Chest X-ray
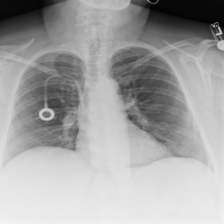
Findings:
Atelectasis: negative
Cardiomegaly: negative
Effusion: negative
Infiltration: negative
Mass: negative
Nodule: negative
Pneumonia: negative
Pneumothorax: negative
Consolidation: negative
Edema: negative
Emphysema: negative
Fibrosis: negative
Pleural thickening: negative
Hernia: negative